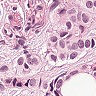
Metastatic tissue present: yes